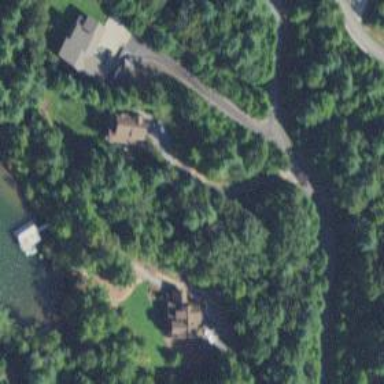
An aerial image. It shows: Driveway.